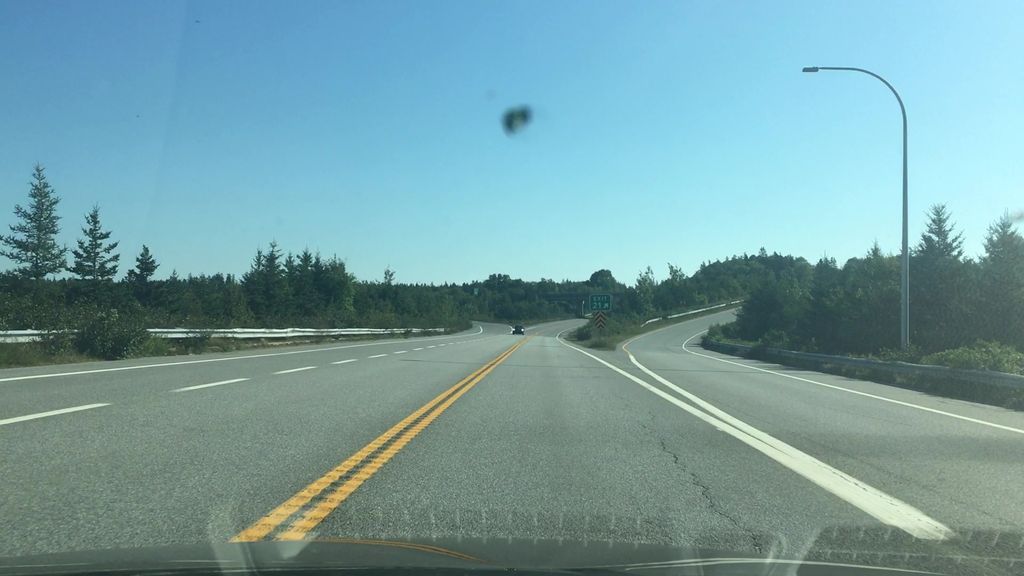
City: halifax